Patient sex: M
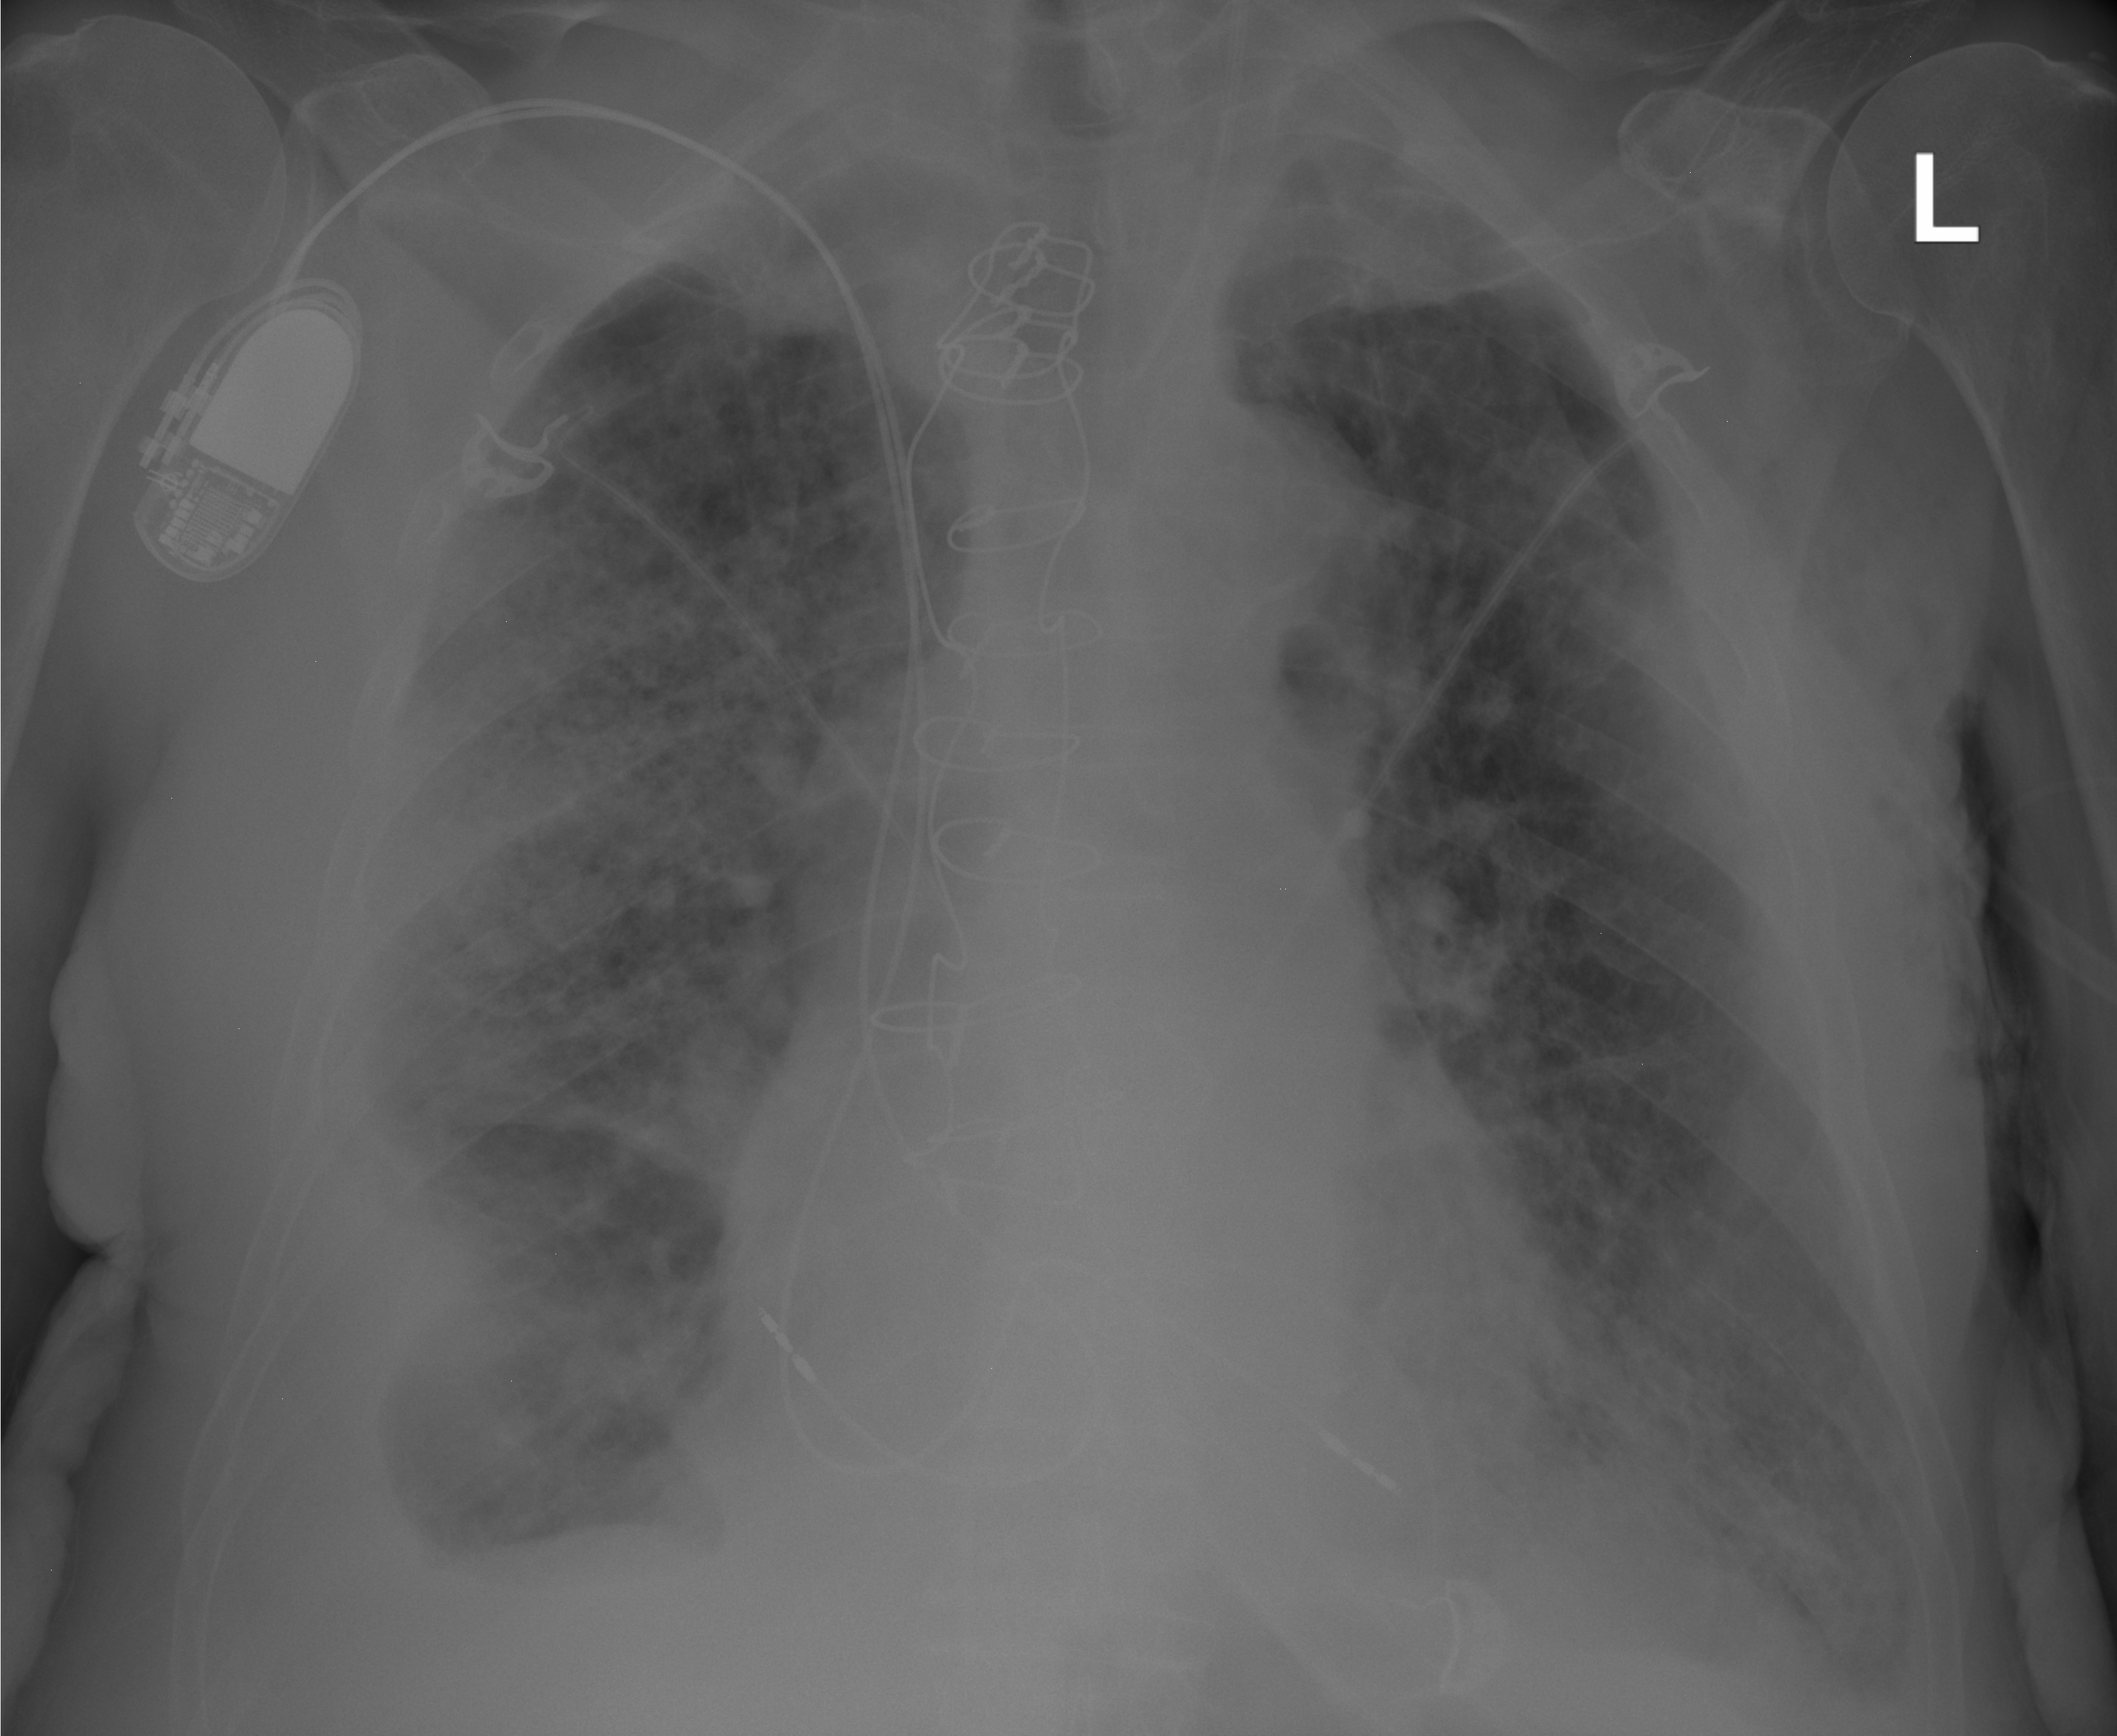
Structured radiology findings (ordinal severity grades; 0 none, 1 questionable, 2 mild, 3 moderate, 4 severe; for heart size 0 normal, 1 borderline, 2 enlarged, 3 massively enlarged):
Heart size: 0
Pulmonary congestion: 0
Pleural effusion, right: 2
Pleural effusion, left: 2
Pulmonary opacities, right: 3
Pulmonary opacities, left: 3
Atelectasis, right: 2
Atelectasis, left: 2